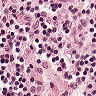
Metastatic tissue present: no